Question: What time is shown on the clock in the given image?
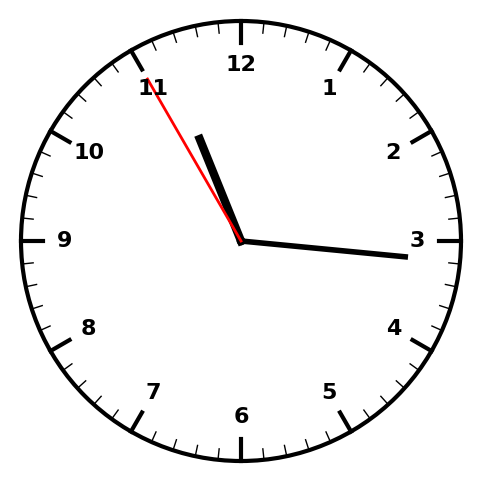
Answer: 11:15:55